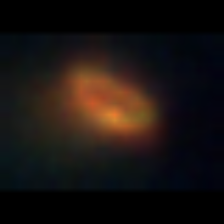
Taxon: Unknown_phyto
Group: Unknown